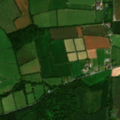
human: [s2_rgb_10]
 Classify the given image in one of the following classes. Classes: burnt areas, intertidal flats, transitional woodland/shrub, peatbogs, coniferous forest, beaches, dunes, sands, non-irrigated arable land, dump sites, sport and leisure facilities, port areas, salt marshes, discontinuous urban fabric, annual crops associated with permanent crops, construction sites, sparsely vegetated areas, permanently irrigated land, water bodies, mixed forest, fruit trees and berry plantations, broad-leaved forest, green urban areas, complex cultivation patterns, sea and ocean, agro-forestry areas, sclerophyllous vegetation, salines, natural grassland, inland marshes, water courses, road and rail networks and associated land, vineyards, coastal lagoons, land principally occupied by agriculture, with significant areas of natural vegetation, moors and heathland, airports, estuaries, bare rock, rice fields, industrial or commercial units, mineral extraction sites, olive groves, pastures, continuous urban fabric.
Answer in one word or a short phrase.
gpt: dump sites, non-irrigated arable land, pastures, mixed forest